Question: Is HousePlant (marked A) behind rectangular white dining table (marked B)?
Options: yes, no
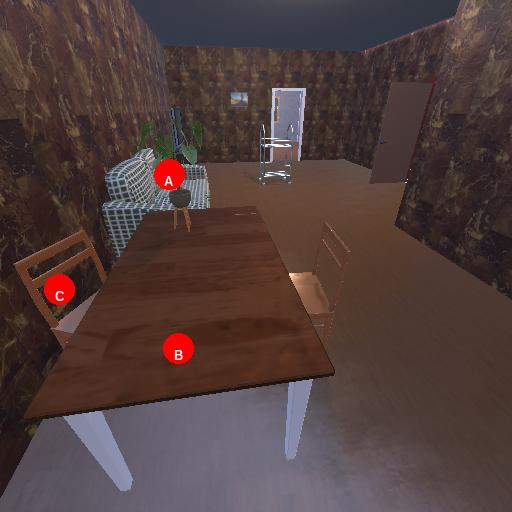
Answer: yes